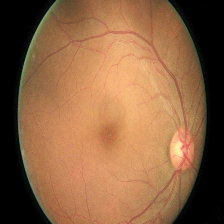
Diabetic retinopathy grade: Moderate